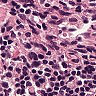
Metastatic tissue present: no